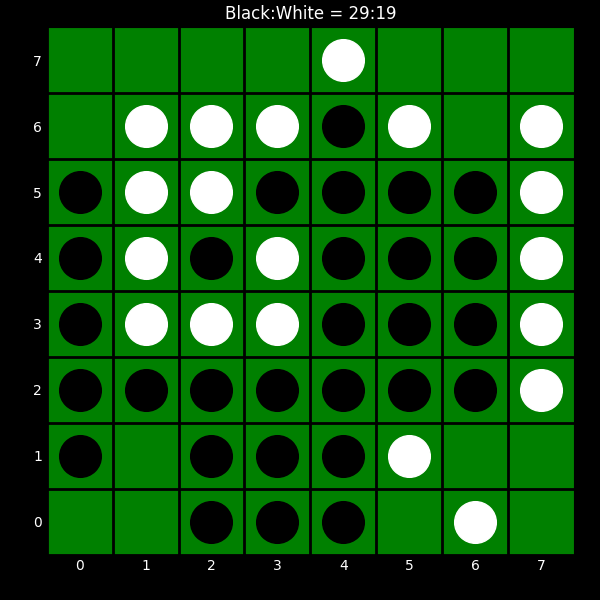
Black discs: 29
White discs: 19